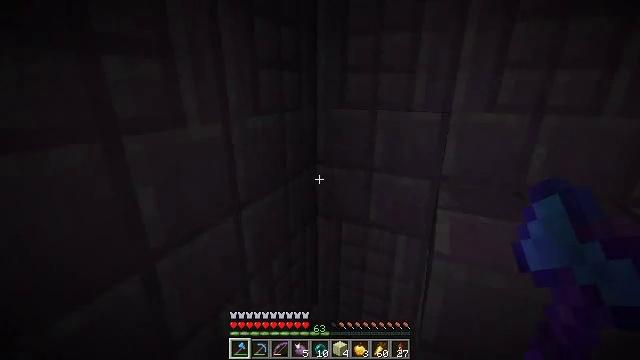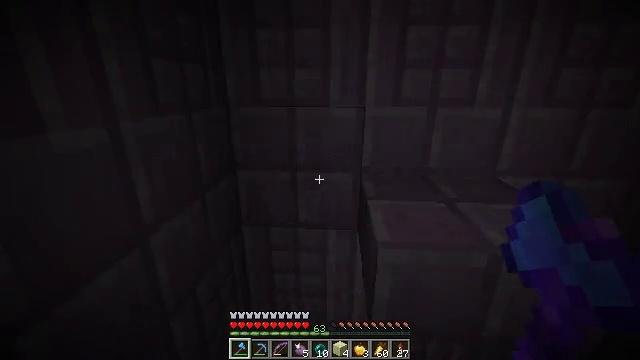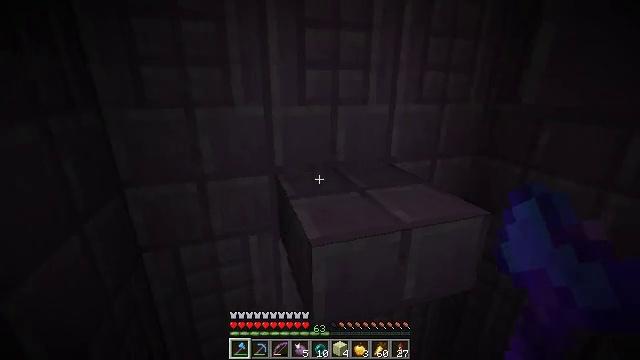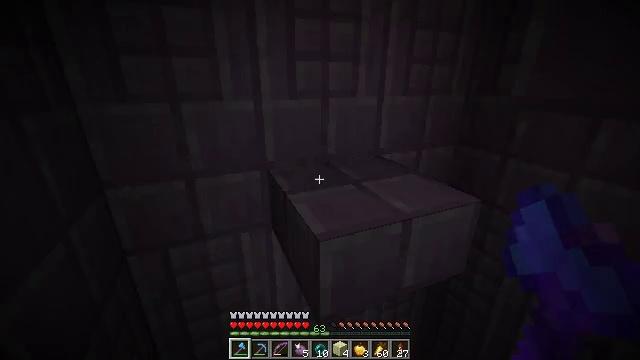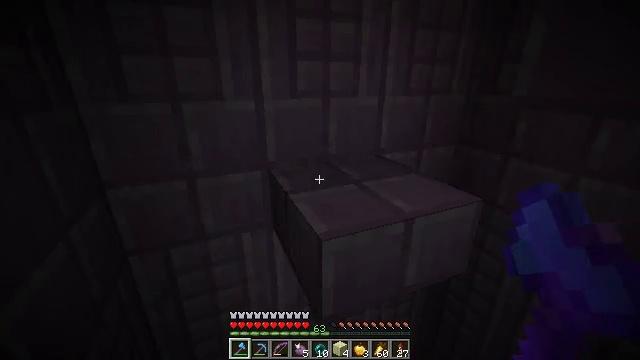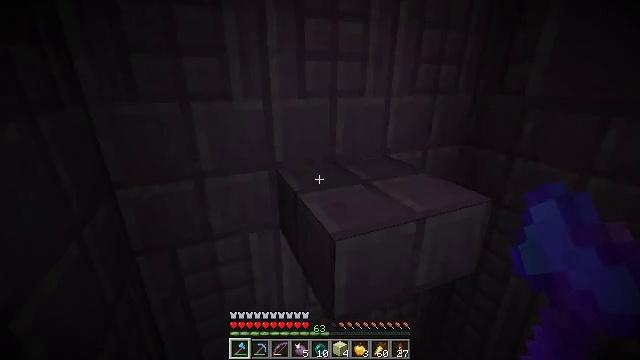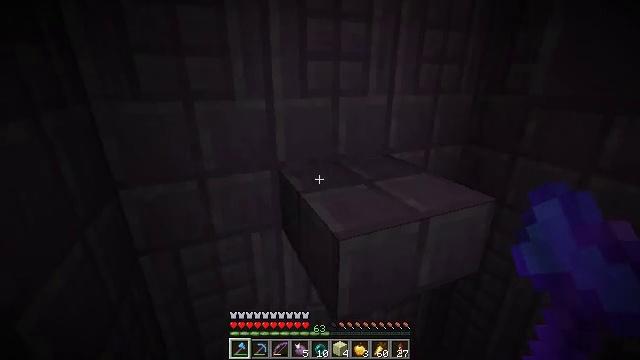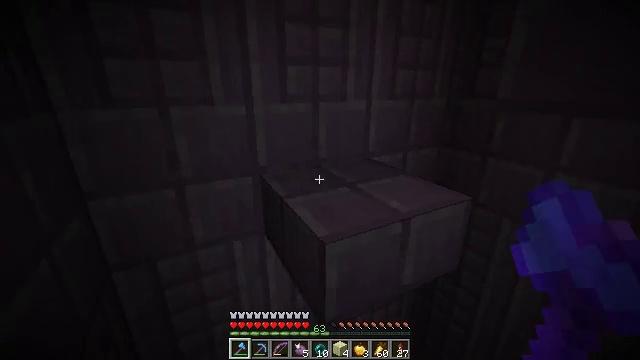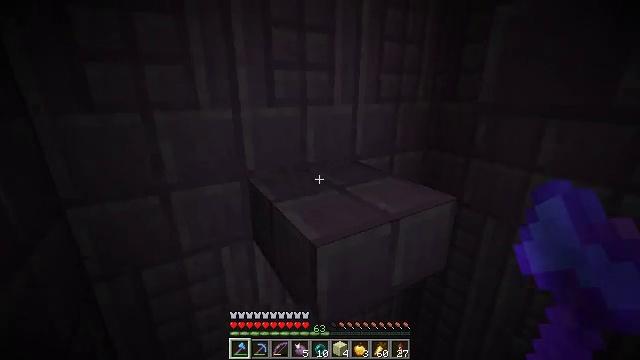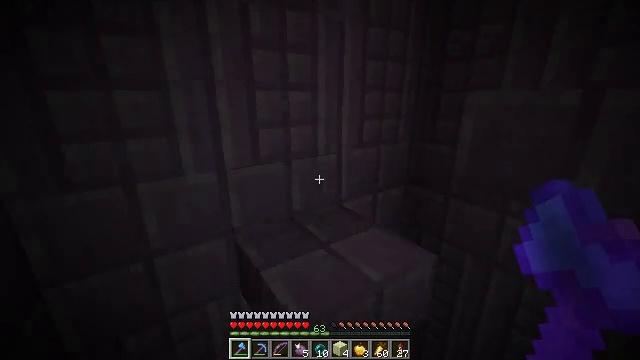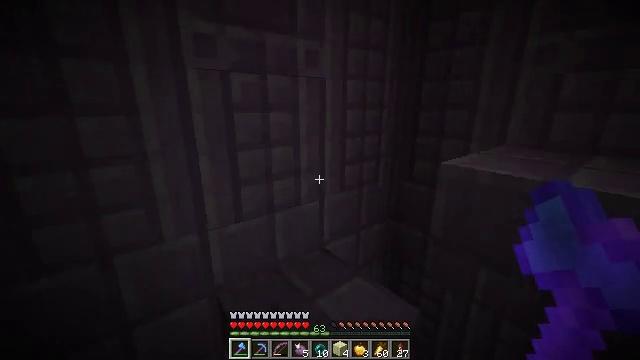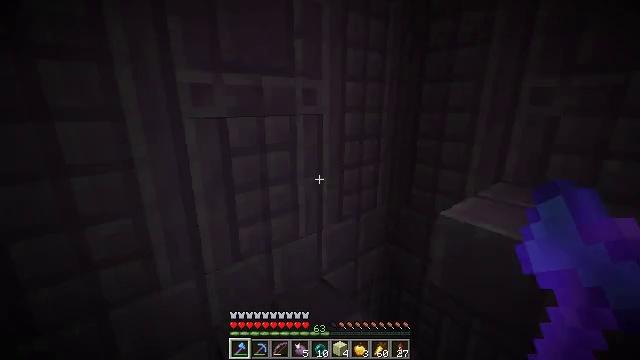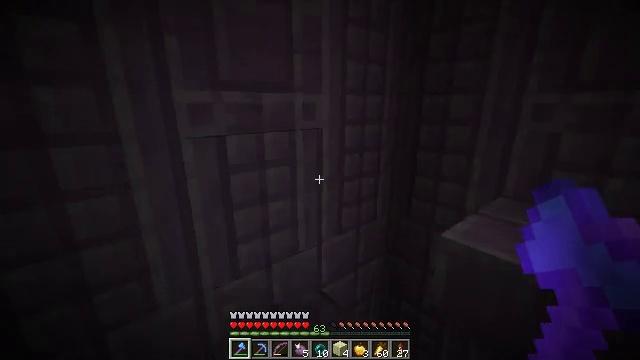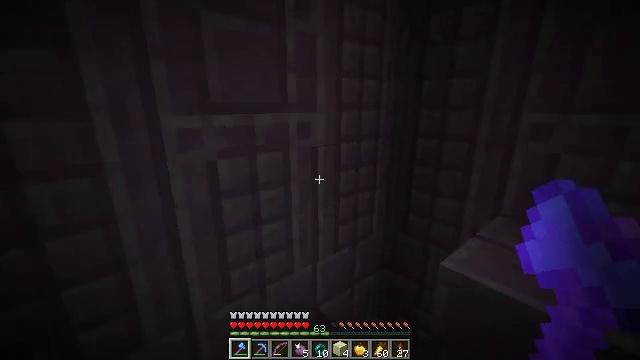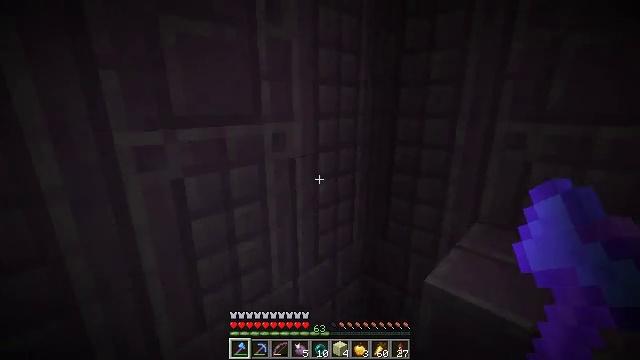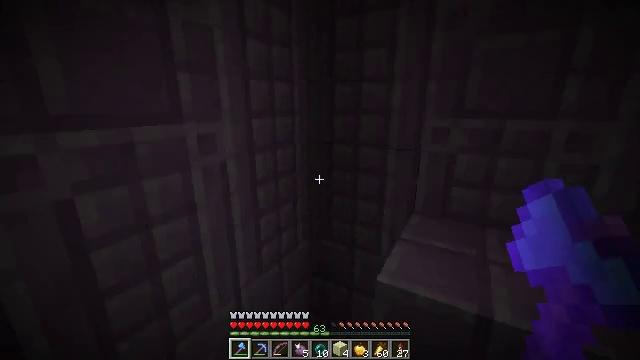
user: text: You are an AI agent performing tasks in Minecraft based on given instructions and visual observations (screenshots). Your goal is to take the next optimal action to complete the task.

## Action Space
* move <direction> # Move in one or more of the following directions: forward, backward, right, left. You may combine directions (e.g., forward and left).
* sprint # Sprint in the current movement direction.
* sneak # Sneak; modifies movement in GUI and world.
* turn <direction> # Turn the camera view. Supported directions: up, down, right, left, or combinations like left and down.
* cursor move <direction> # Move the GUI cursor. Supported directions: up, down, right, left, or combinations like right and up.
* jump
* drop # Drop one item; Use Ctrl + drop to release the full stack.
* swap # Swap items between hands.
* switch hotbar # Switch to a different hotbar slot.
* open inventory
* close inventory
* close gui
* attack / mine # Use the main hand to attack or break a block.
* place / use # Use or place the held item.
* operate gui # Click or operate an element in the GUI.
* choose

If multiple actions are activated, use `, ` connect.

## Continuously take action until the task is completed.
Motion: motion action
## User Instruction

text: Retrieve the purpur slab for building.
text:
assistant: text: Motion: move forward and move left, turn right
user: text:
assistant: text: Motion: turn right
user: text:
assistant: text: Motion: turn right and down
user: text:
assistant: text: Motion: no_op
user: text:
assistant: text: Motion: no_op
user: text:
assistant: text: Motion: no_op
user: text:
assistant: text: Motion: turn right and up
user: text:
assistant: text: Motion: turn right
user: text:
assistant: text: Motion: move forward, turn right, jump
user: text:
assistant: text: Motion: move forward, turn right and up, jump
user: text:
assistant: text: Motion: move forward, jump
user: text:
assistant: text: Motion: move forward, jump
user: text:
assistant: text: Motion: move forward, turn right, jump
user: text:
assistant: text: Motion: move forward, turn right
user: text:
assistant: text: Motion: move forward, turn right
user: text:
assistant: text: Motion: move forward, turn right
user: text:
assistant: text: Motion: move forward, turn right
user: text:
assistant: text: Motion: move forward, turn right and down
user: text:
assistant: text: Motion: move forward, turn right and down
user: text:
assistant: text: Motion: move forward, turn right, jump
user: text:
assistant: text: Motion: move forward, turn right, jump
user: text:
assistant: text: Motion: move forward, turn right and down, jump
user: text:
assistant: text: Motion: move forward, turn right, jump
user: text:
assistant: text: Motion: move forward, turn right
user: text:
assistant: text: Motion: move forward, turn right and up
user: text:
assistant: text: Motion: move forward, turn right and up
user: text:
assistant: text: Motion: move forward
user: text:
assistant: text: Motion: move forward
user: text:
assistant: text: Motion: move forward
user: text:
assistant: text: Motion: turn right and down